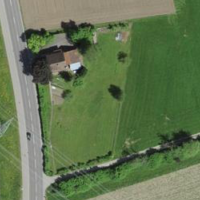
EUNIS habitat code: 52
Species observed at this site:
Prunus padus